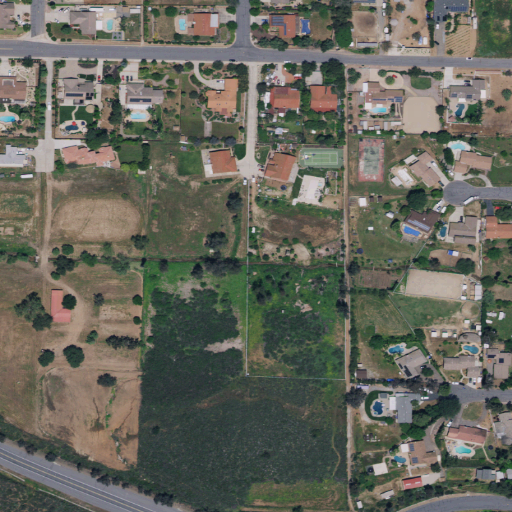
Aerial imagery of valley in California named Rattlesnake Canyon containing low intensity development, open development, medium intensity development, shrub, and grassland